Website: slack
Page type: payment
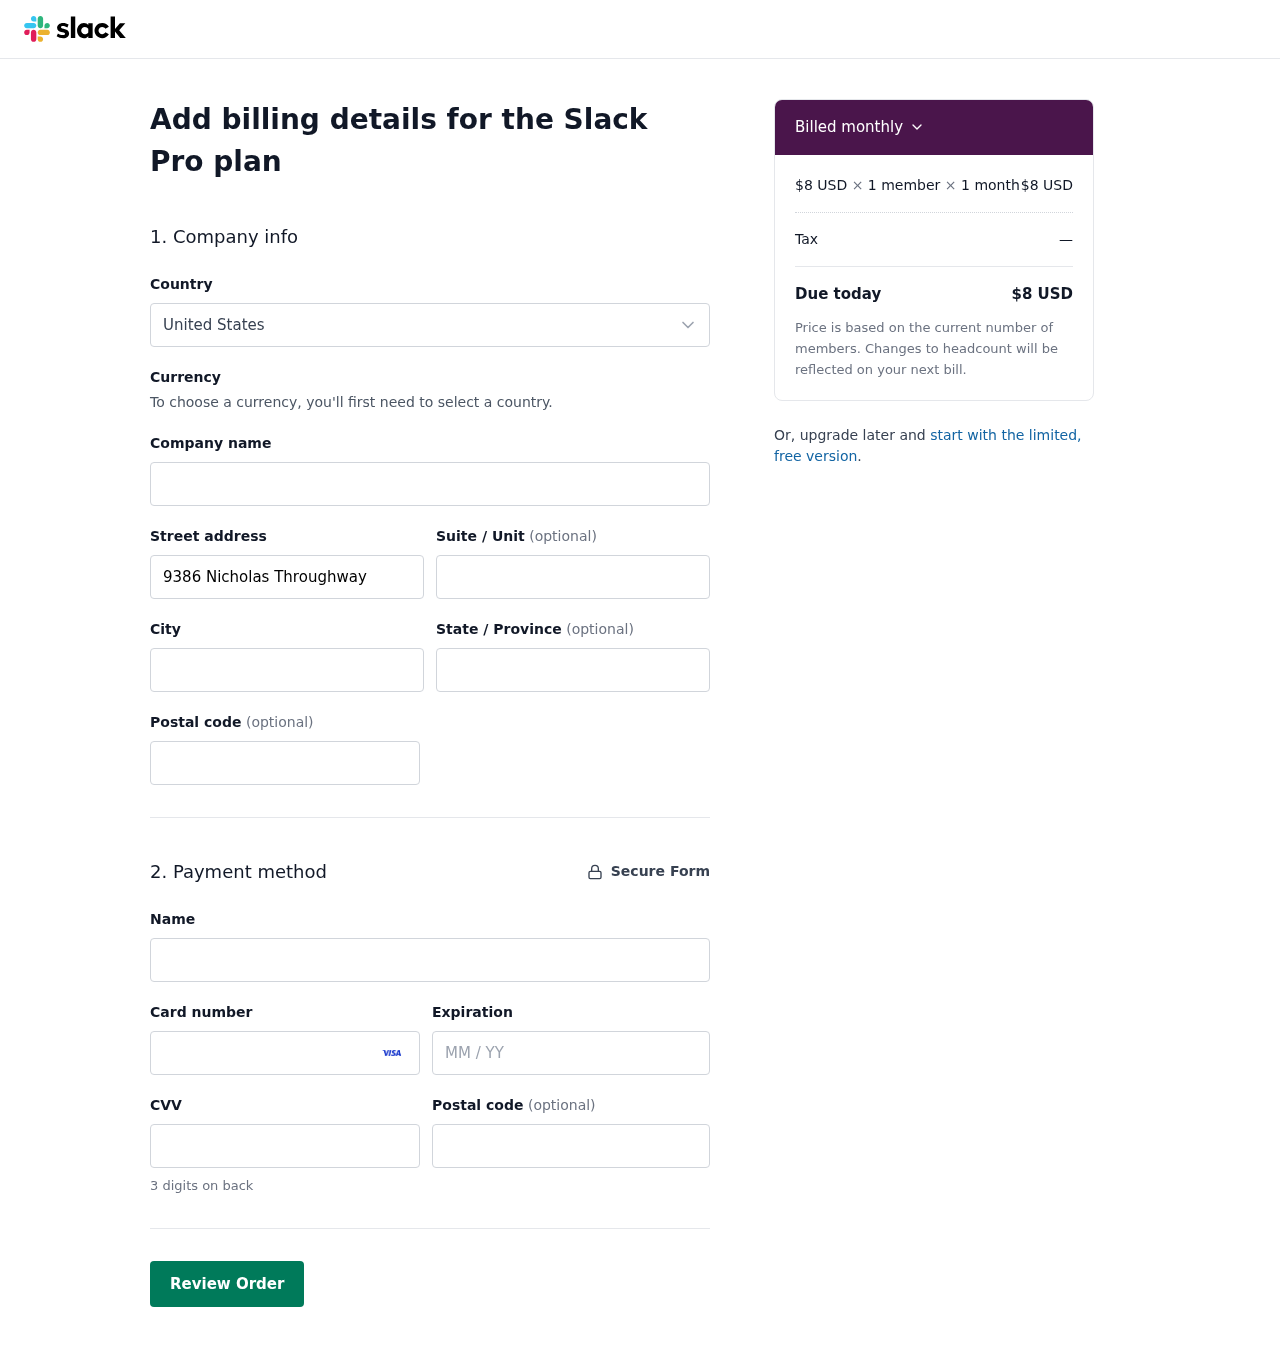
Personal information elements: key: PII_COUNTRY
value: United States
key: PII_STREET
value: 9386 Nicholas Throughway
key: PII_CITY
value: North Samantha
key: PII_STATE
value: Massachusetts
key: PII_POSTCODE
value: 84296
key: PII_FULLNAME
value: Connie Thompson
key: PII_CARD_NUMBER
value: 4405 4191 9994 9855
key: PII_CARD_EXPIRY
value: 03/27
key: PII_CARD_CVV
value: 117
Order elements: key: ORDER_PRICE_PER_MEMBER
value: $8 USD
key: ORDER_NUM_MEMBERS
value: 1 member
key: ORDER_NUM_MONTHS
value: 1 month
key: ORDER_SUBTOTAL
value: $8 USD
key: ORDER_TAX
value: —
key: ORDER_TOTAL
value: $8 USD